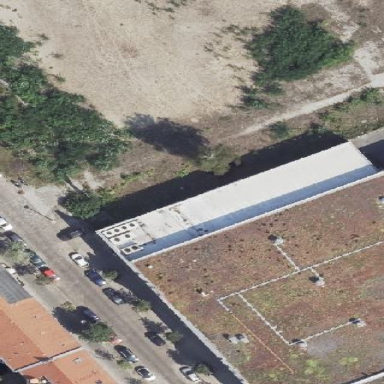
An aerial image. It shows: Part of building is shown in the image.